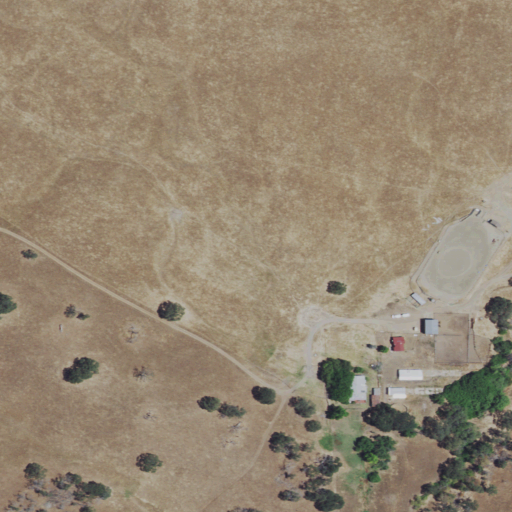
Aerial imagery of plain(s) in California named Bull Run Valley containing grassland, shrub, and open development